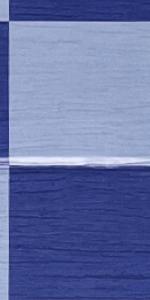
Label: Empty